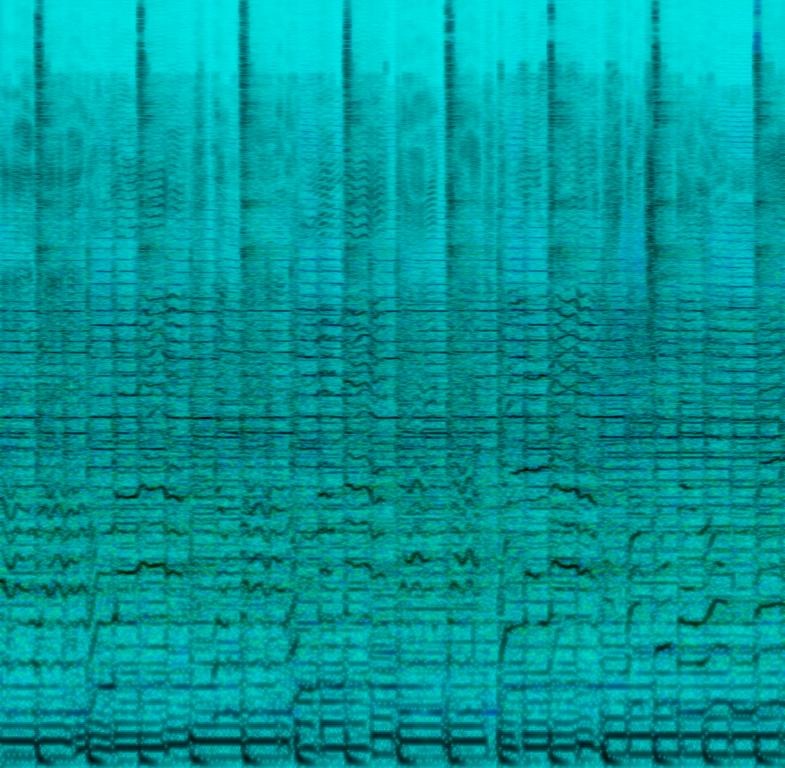
A female vocalist sings this passionate Rock song. The tempo is medium with infectious electric guitars on lead and harmony, tambourine beats , steady drumming and keyboard accompaniment. The song is intense, passionate, empathic, powerful, persuasive and compelling. This song is Soft Rock.